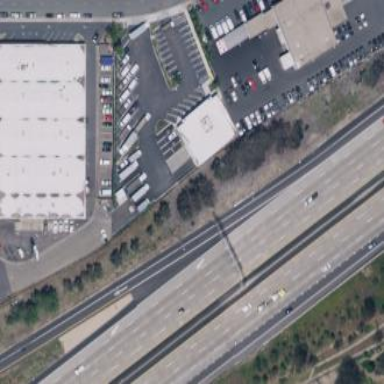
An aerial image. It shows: Building housing car rental service.